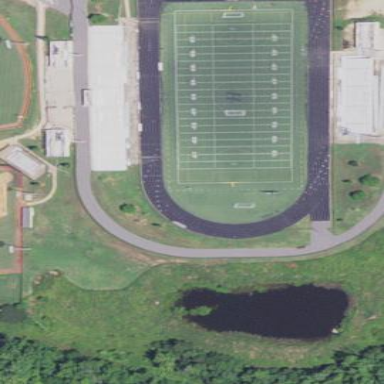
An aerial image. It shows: American football pitch with artificial turf.